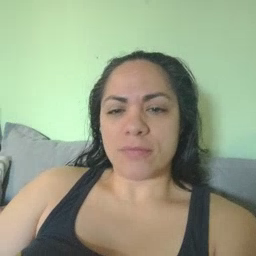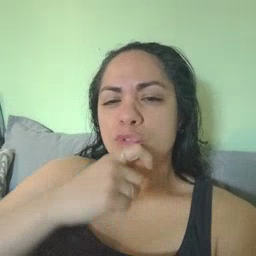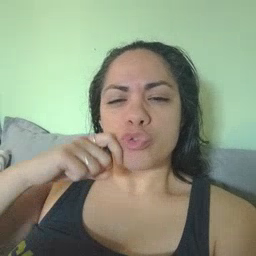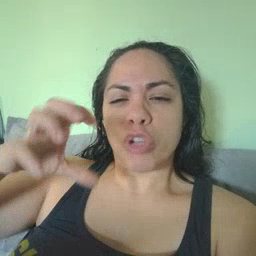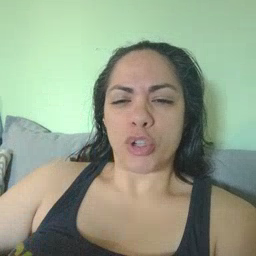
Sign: dryer